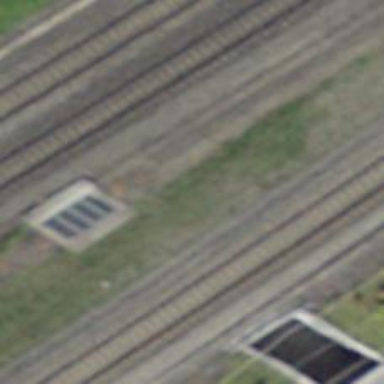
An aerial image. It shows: Bridge over electrified railway with contact line.